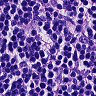
Metastatic tissue present: no